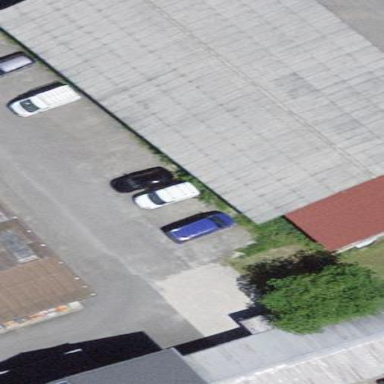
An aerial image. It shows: View of roof of building.